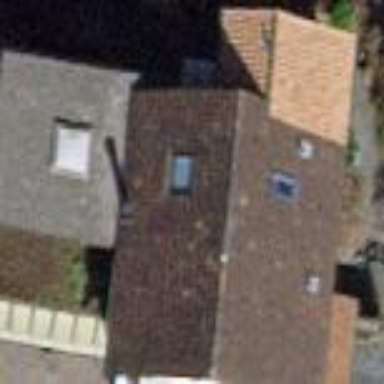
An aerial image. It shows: Building with tile roof.